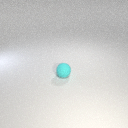
small cyan rubber sphere